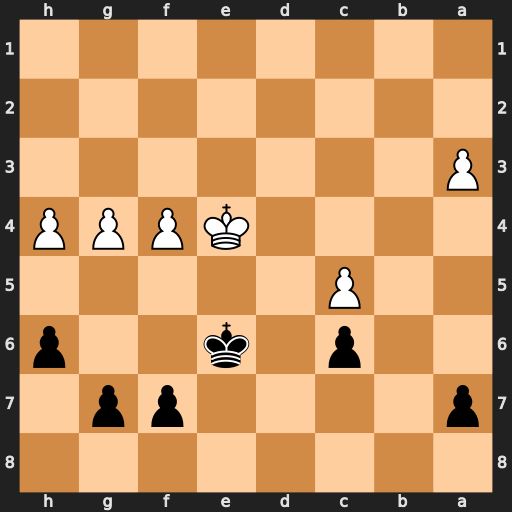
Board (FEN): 8/p4pp1/2p1k2p/2P5/4KPPP/P7/8/8
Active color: b
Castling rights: -
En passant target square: -
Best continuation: f5+ gxf5+ Kf6 h5 a6